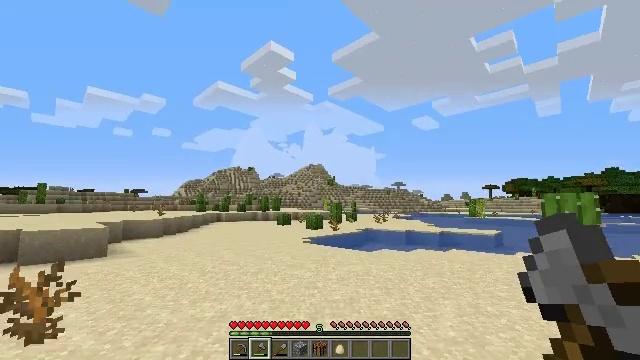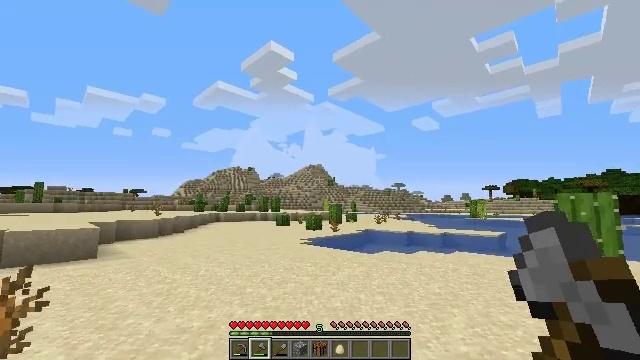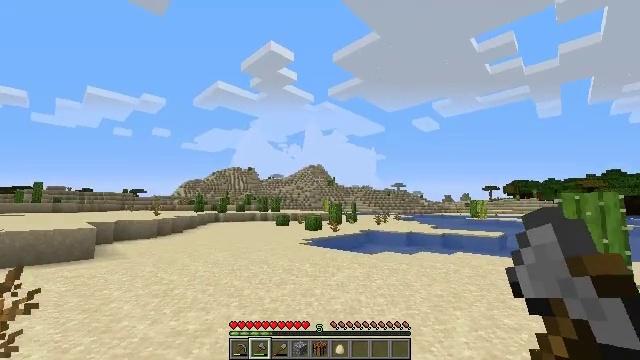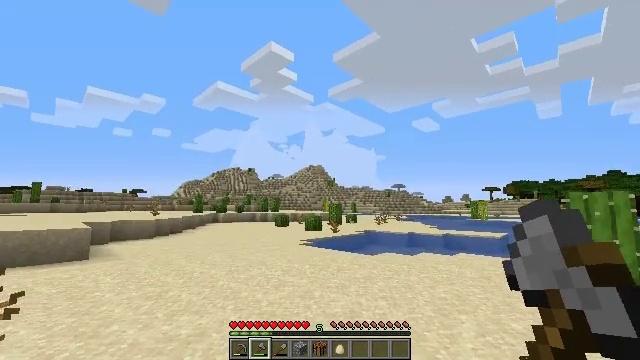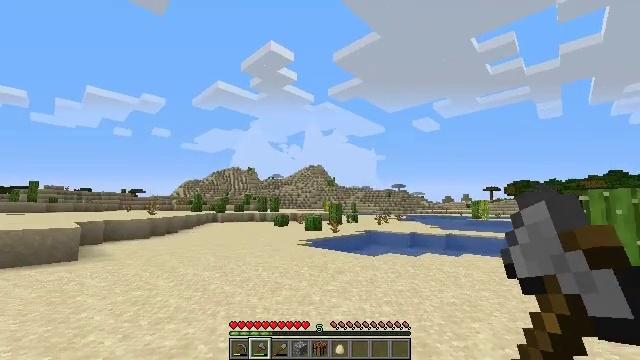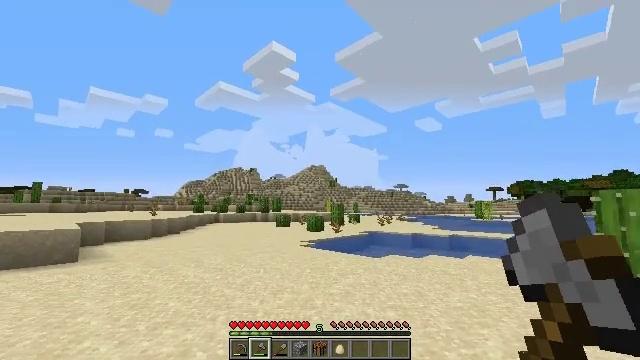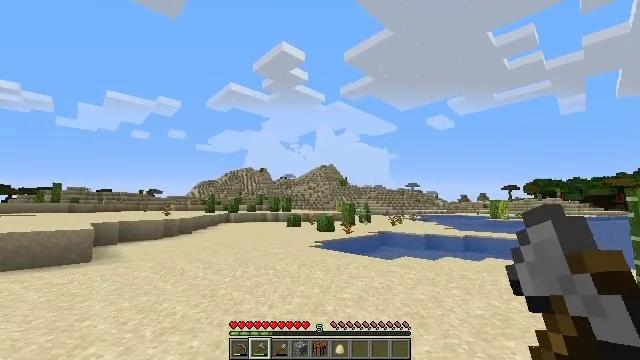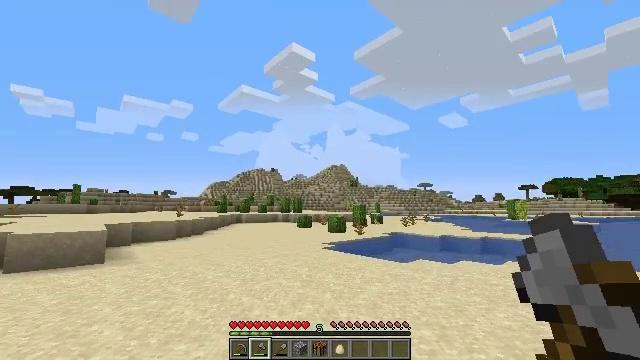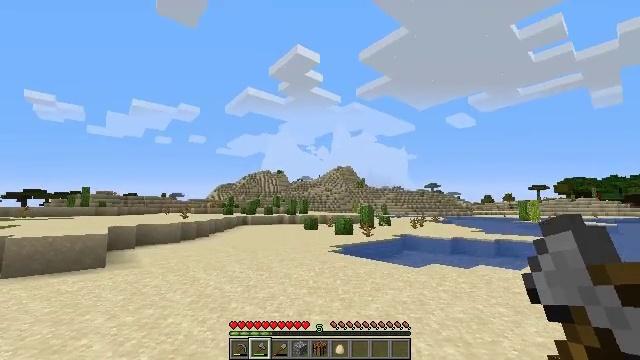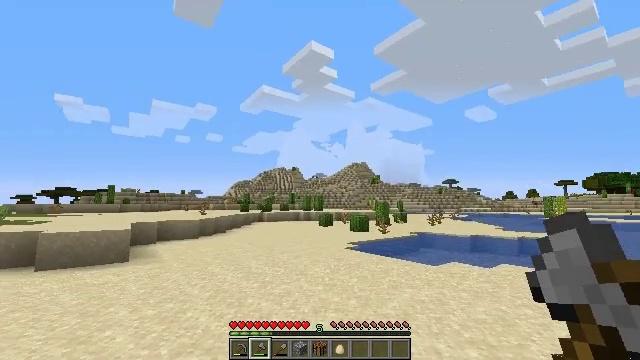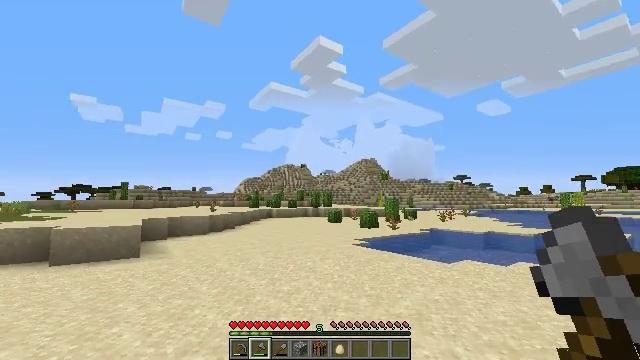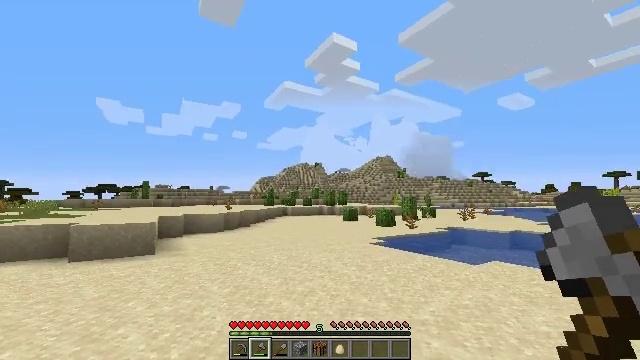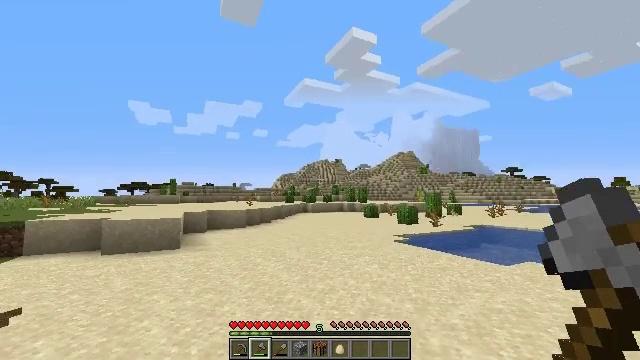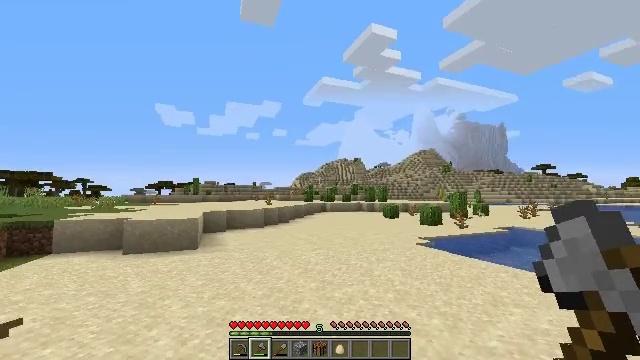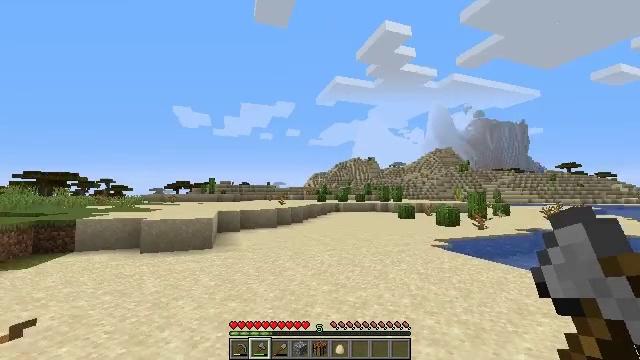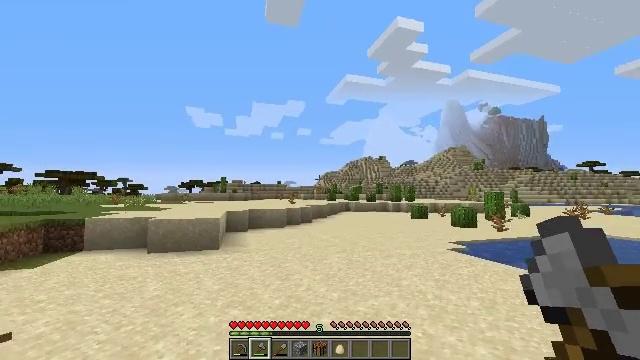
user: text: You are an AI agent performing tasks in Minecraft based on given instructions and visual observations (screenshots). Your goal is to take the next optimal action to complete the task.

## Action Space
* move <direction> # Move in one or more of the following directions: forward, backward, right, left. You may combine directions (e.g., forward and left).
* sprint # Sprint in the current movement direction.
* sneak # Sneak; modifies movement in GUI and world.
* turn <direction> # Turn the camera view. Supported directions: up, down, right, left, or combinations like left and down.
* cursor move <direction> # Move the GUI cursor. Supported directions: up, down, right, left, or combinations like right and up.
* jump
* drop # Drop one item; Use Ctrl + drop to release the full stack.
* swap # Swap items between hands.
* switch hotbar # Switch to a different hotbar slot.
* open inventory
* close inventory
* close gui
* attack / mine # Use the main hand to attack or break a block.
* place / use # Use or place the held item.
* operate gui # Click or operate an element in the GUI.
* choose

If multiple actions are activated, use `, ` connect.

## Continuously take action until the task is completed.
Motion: motion action
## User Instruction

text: Attack the ground to gather coarse dirt.
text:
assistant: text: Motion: move forward
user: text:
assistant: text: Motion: move forward
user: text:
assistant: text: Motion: move forward
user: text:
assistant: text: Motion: move forward
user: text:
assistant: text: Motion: move forward
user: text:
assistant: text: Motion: move forward, turn left
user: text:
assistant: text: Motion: move forward, turn left
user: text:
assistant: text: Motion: move forward, turn left
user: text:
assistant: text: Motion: move forward, turn left
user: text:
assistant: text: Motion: move forward, turn left
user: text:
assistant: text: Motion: move forward, turn left
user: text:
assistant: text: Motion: move forward, turn left
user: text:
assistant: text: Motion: move forward, turn left
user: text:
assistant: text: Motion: move forward, turn left
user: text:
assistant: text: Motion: move forward, turn left
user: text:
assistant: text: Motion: move forward
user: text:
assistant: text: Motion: move forward
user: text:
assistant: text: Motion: move forward
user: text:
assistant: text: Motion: move forward
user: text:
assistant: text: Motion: move forward
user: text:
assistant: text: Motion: move forward
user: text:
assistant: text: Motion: move forward
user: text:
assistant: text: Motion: move forward
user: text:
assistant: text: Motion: move forward
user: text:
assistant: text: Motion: move forward
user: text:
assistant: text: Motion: move forward
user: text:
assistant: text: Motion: move forward
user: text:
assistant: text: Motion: move forward, turn left
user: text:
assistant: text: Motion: move forward, turn left
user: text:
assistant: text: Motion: move forward, turn left